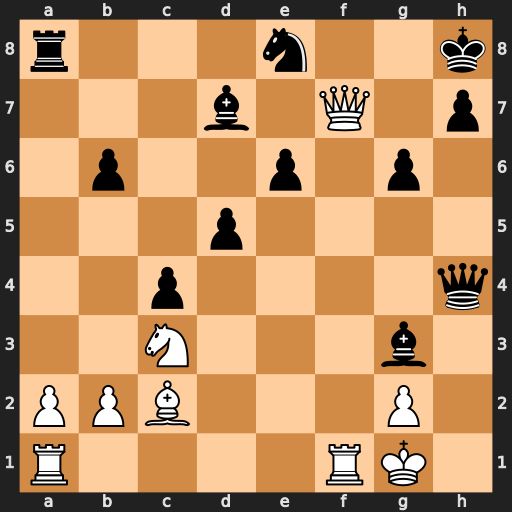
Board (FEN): r3n2k/3b1Q1p/1p2p1p1/3p4/2p4q/2N3b1/PPB3P1/R4RK1
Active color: w
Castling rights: -
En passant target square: -
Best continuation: Qf8#